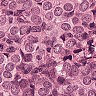
Metastatic tissue present: yes